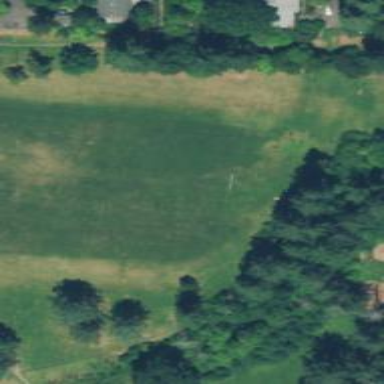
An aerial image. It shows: Soccer pitch for leisureland activities.